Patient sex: F
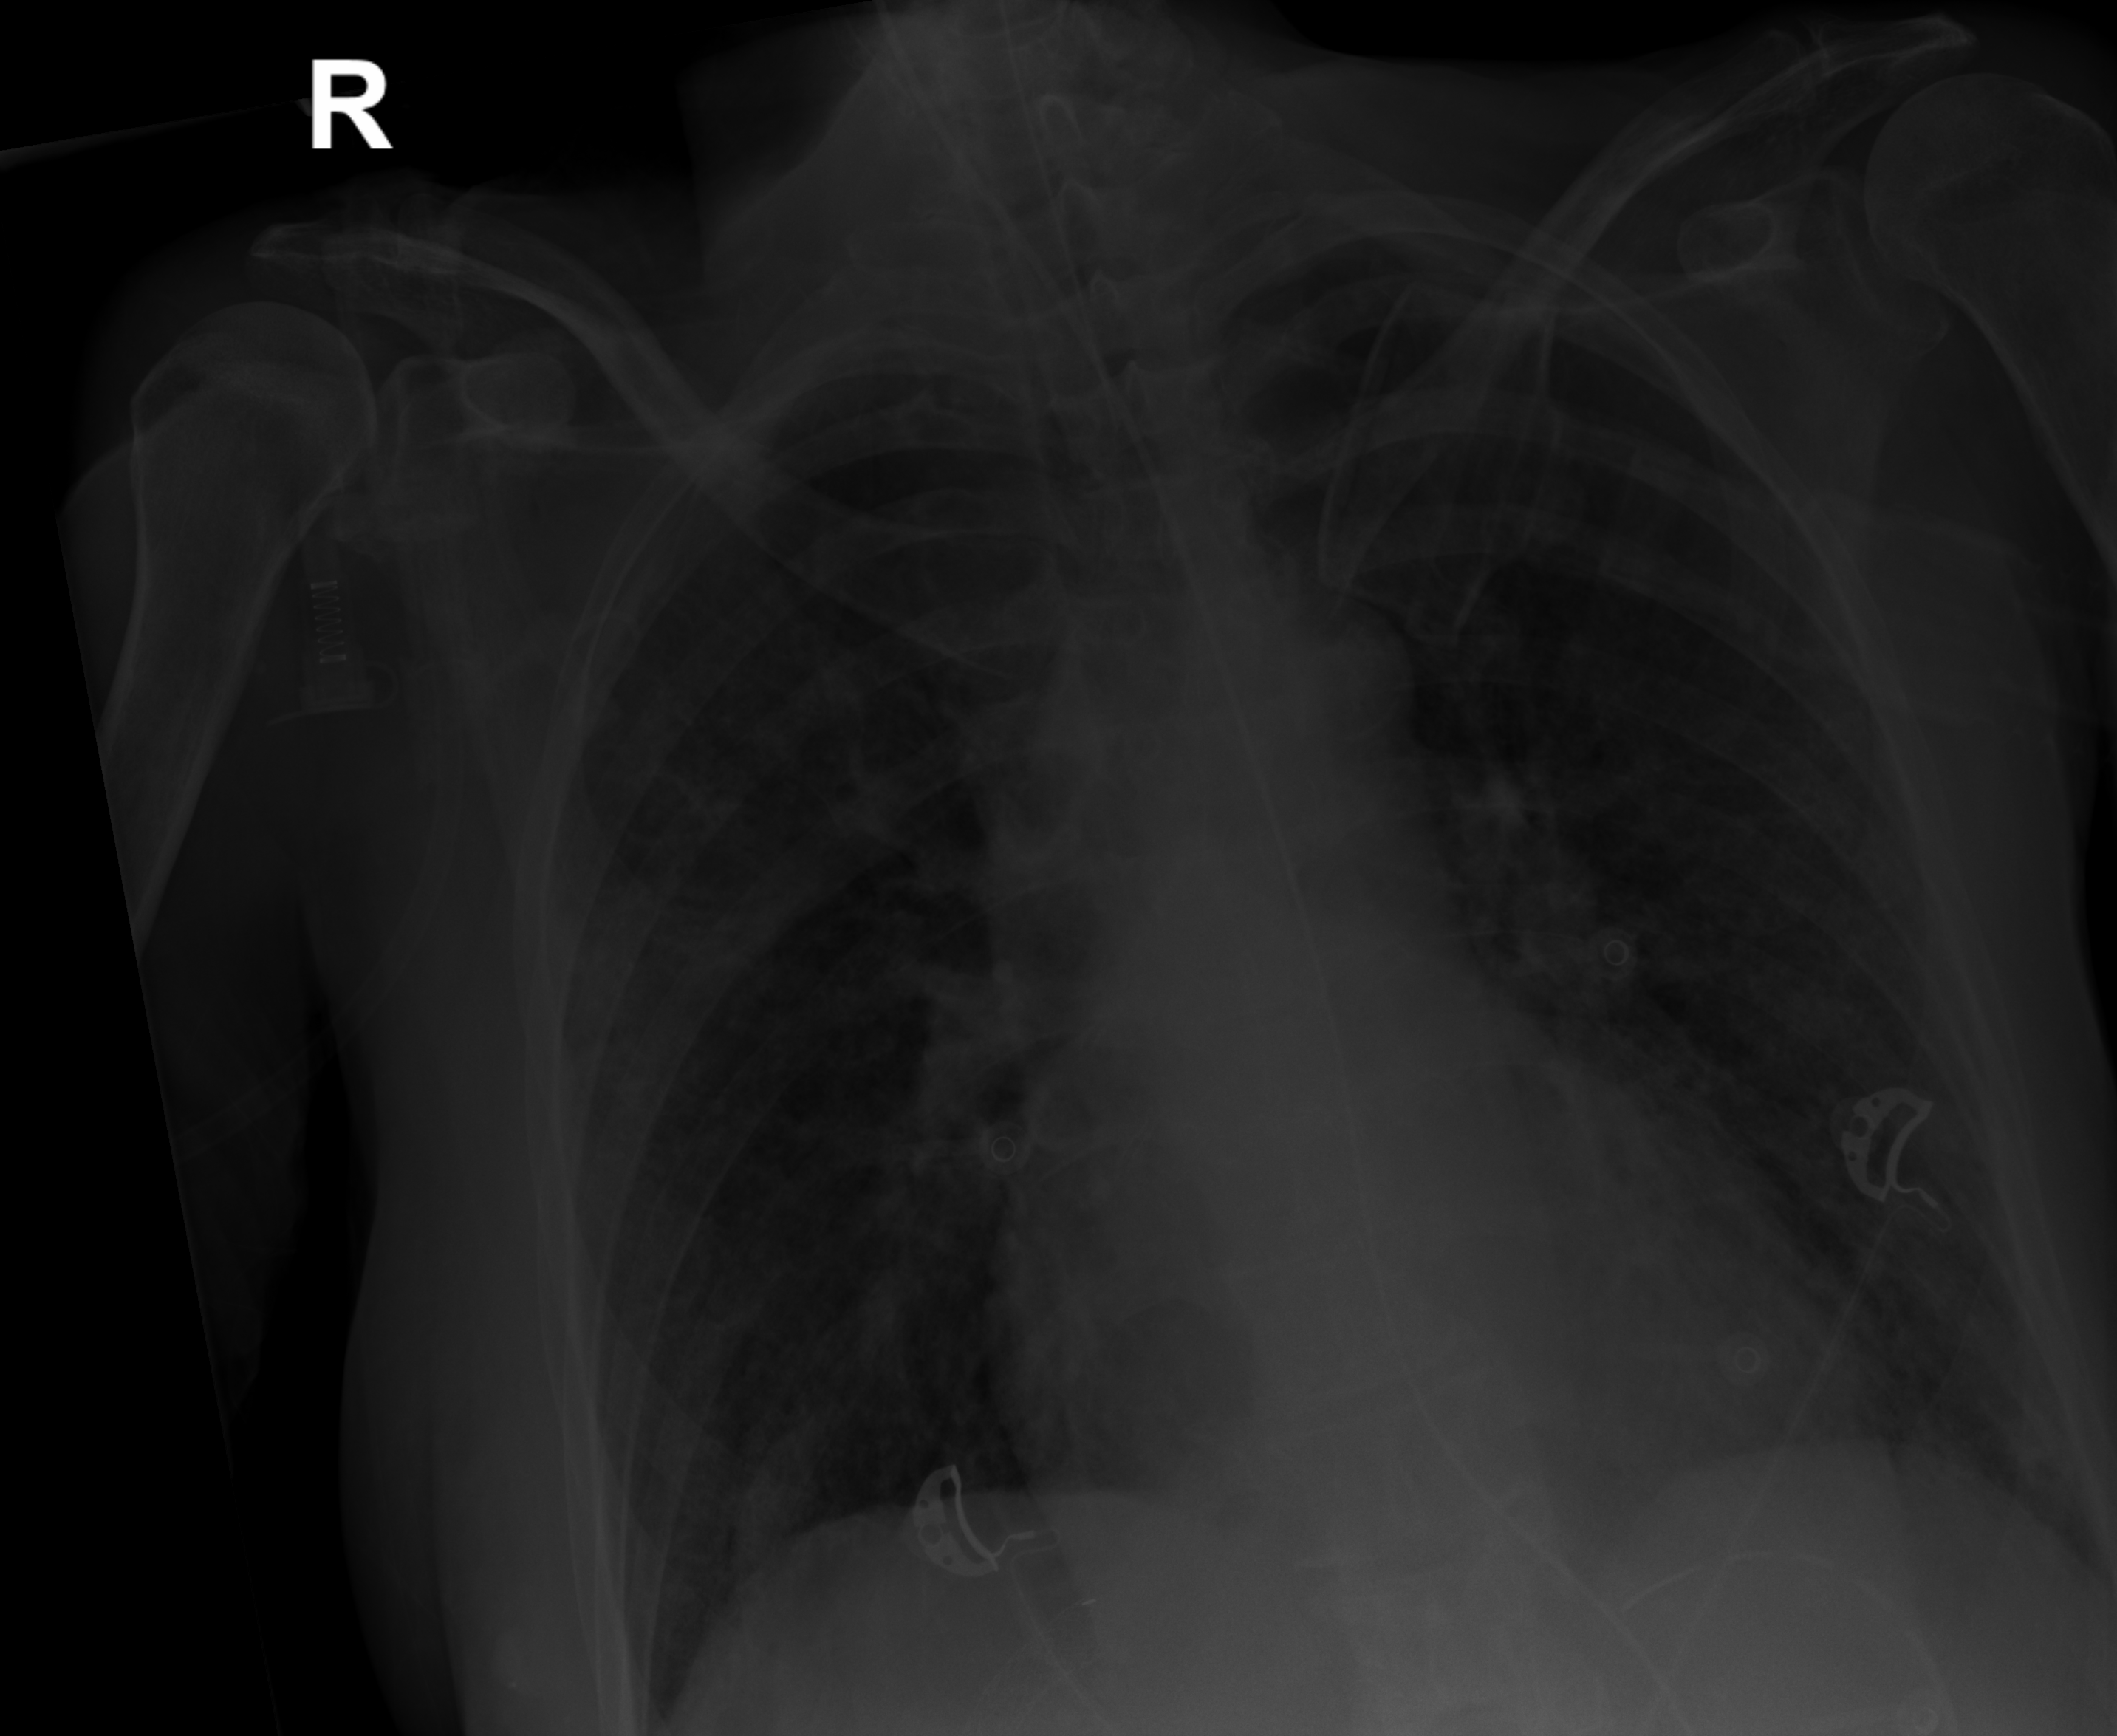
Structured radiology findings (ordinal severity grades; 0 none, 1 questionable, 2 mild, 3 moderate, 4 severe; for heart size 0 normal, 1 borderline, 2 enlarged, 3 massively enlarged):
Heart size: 1
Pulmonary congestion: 0
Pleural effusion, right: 0
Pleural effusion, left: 0
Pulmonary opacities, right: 3
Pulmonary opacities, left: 3
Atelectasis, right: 2
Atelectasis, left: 2